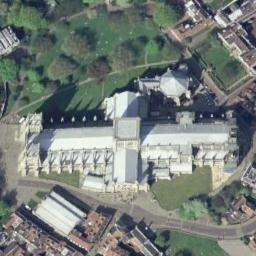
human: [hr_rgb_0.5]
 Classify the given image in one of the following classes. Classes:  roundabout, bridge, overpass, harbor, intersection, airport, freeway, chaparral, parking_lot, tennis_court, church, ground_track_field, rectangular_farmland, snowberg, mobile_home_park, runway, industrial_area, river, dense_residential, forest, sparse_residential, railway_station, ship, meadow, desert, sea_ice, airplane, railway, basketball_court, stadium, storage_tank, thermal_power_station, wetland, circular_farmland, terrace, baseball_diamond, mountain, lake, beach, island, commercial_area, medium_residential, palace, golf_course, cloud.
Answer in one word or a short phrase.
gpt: church